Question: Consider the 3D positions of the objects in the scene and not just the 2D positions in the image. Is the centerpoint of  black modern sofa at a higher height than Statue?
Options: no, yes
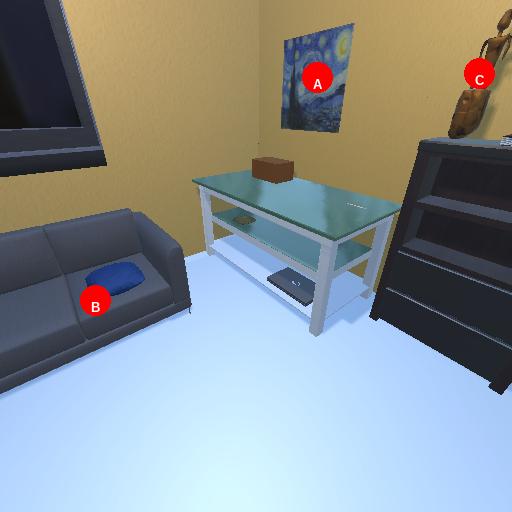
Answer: no